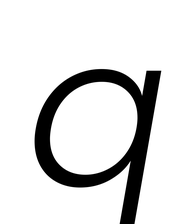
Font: Poppins-LightItalic